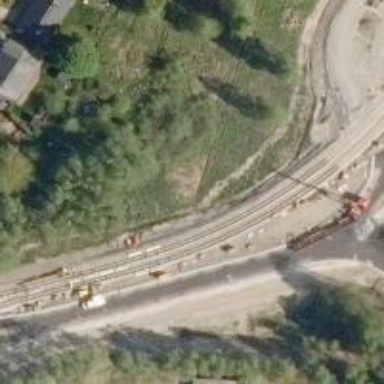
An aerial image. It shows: Light rail electrified with contact line.